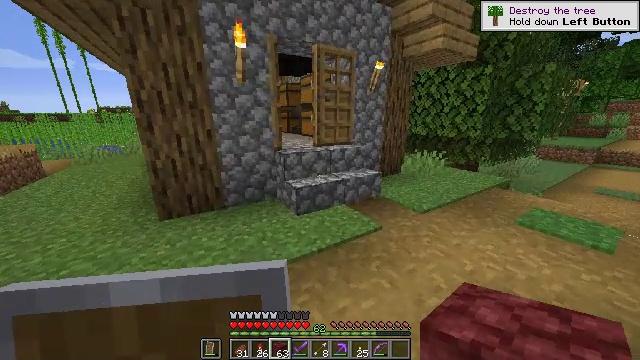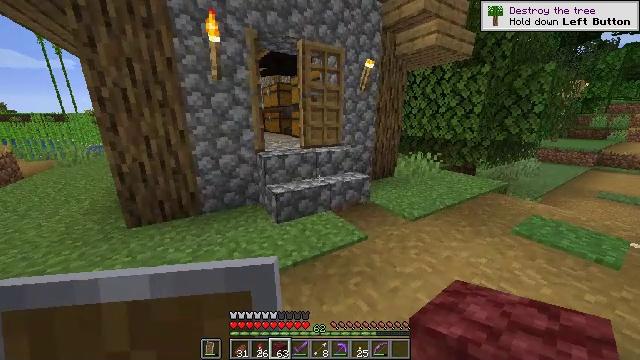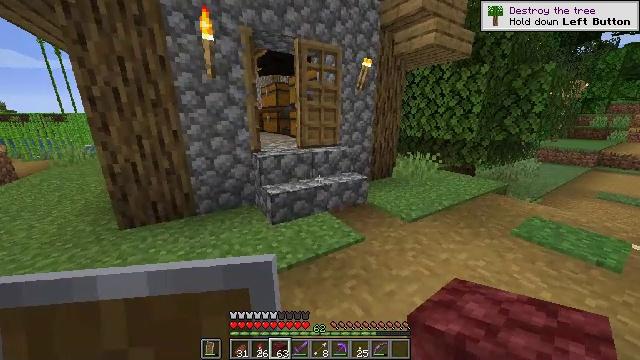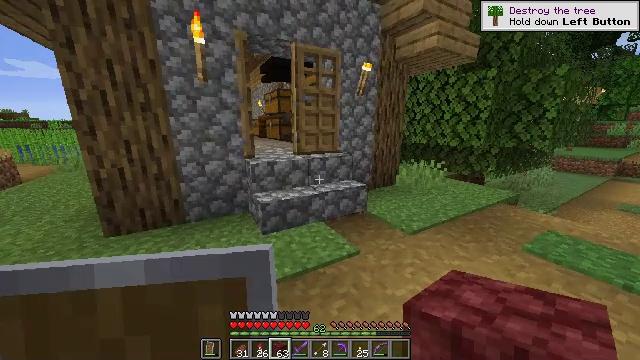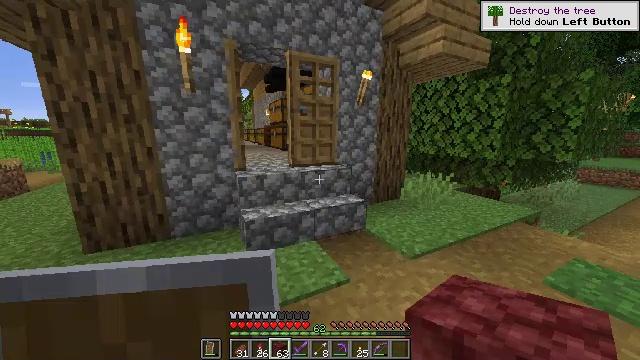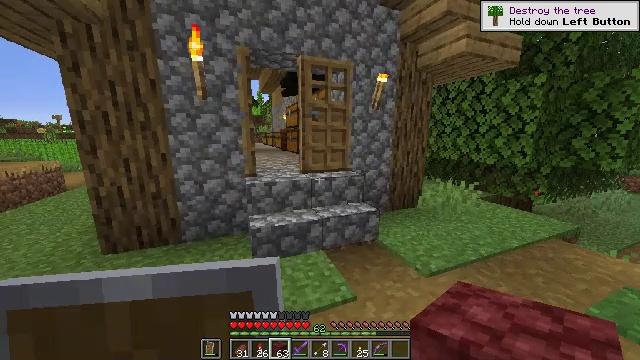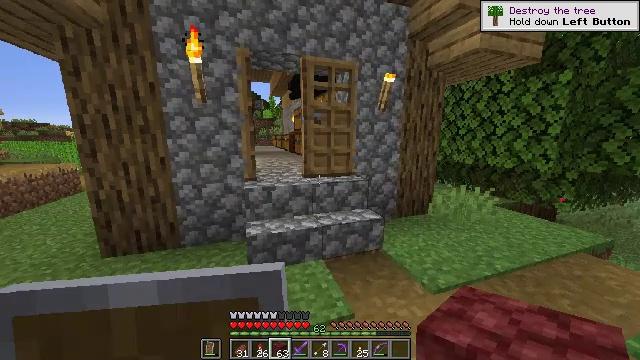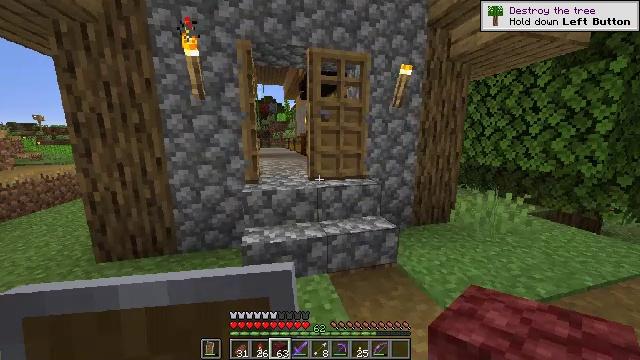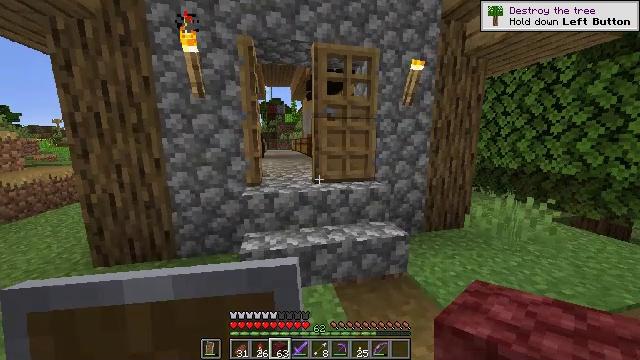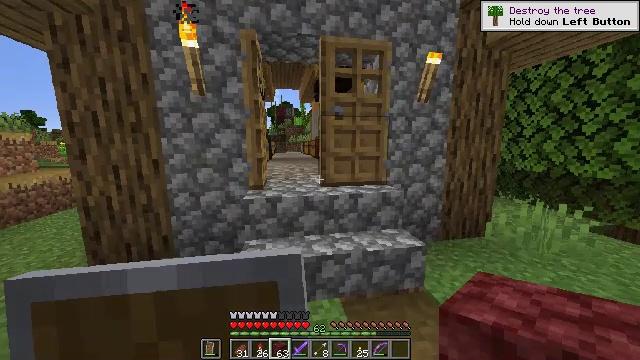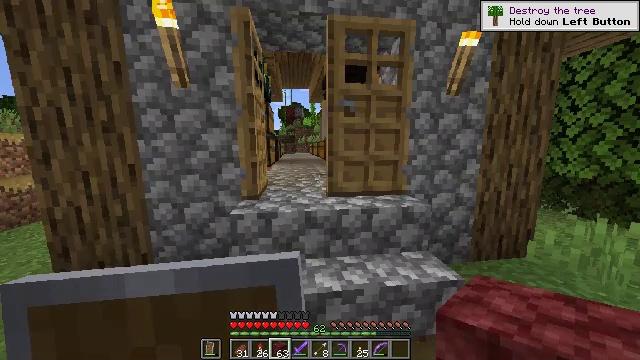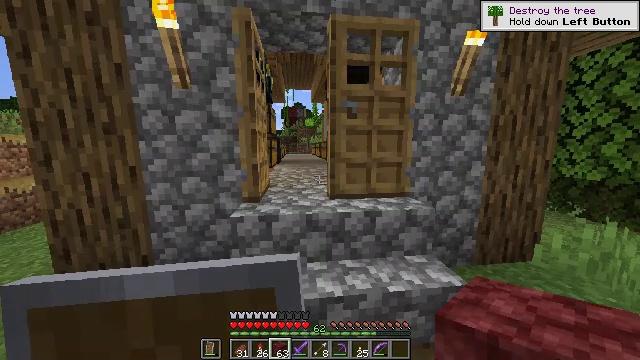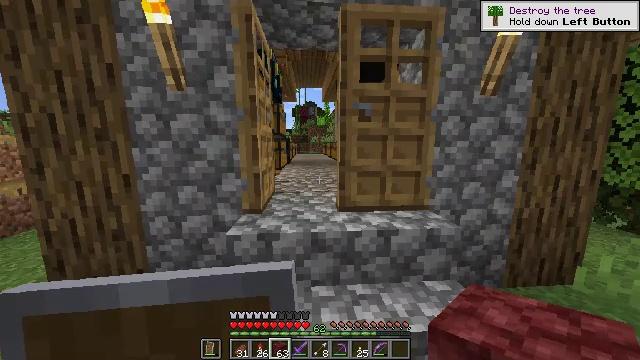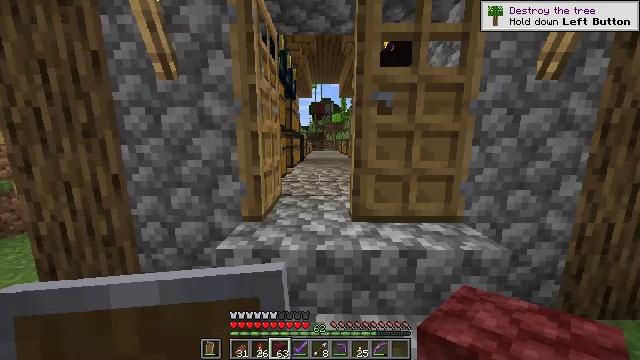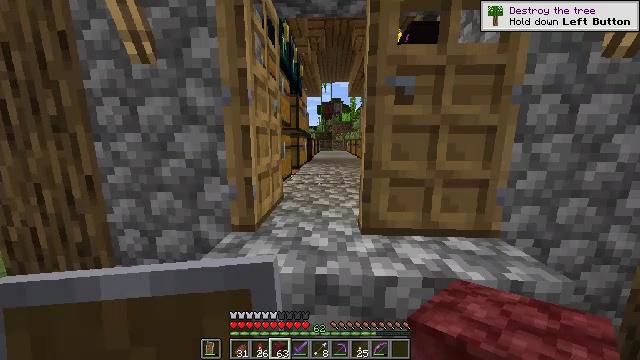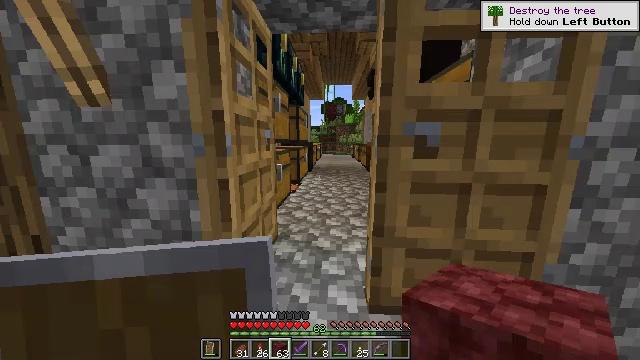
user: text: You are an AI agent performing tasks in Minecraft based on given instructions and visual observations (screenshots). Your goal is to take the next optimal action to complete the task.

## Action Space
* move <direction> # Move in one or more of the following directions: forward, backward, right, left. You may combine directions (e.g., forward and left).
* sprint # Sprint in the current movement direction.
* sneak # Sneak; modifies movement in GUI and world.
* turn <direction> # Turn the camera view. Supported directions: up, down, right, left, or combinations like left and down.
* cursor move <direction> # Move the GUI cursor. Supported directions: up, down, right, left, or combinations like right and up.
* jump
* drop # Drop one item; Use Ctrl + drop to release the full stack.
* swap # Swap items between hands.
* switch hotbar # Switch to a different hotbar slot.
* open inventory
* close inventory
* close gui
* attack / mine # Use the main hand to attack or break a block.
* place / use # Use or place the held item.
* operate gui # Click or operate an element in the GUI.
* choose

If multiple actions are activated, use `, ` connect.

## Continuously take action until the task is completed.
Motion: motion action
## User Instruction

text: Interact with the crafting table to create a slime block.
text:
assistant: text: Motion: move forward and move right
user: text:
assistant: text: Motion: move forward and move right
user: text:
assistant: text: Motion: move forward and move right, turn left and up
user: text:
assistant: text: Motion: move forward and move right, turn left and up
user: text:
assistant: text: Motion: move forward and move right, turn left
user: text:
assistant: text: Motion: move forward, turn left
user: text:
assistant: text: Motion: move forward, turn left
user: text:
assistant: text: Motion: move forward, turn left
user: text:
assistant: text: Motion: move forward, turn left
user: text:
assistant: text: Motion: move forward, turn left
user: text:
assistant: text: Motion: move forward
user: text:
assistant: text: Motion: move forward, turn left
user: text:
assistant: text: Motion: move forward, turn left
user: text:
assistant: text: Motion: move forward, turn left
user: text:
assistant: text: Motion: move forward
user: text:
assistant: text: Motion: move forward
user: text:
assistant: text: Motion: move forward
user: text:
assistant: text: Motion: move forward
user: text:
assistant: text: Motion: move forward
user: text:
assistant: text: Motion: move forward
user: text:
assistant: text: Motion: move forward
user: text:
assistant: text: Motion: move forward
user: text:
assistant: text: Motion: move forward, turn right and down
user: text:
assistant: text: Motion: move forward, turn right and down
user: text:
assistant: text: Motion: move forward, turn right and down
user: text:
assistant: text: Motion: move forward and move left, turn right and down
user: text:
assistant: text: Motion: move forward and move left, turn right and down
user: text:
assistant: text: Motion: move forward and move left, turn right
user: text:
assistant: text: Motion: move forward and move left, turn right
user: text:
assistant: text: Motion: move forward and move left, turn right and down